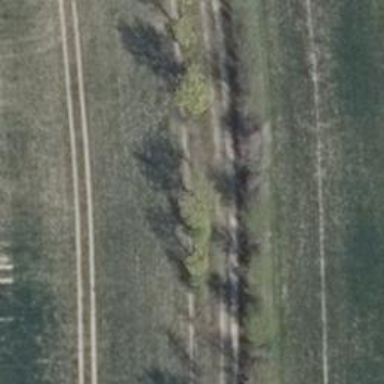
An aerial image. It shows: Row of trees in natural setting.